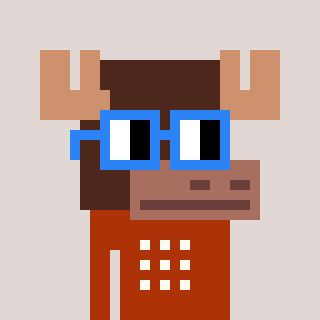
a pixel art character with square blue glasses, a moose-shaped head and a hotbrown-colored body on a warm background